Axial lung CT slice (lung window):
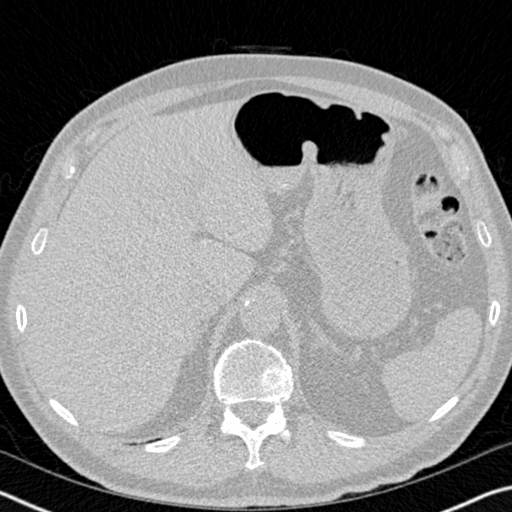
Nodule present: no